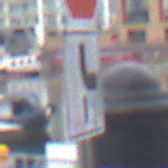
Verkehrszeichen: VerlaufVorfahrtsstrasse10
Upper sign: Stop
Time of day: MorningAfternoon
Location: Outdoor (Urban)
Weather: Overcast
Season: NotSpecified
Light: Natural